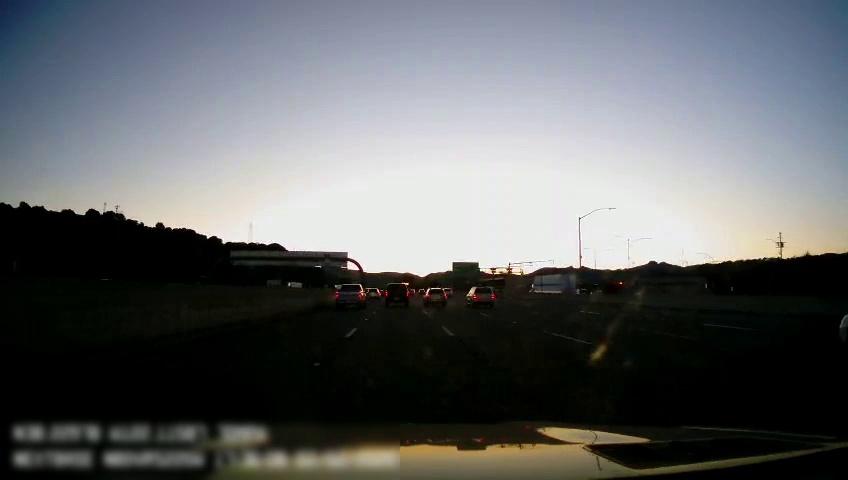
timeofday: Dusk/Dawn/Twilight
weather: Sunny
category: Drivable Space
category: Vehicles | Other LV
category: Vehicles | Other LV
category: Vehicles | SUV
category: Vehicles | SUV
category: Vehicles | Truck
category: Vehicles | Car
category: Vehicles | Car
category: Vehicles | Car
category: Vehicles | Car
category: Lanes | Alternate Lane
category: Lanes | Current Lane
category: Lanes | Current Lane
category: Lanes | Alternate Lane
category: Lanes | Alternate Lane